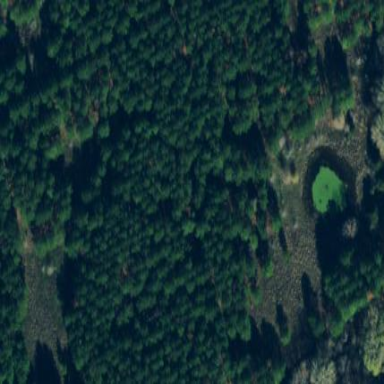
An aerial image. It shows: Evergreen needle-leaved forest.